Question: I want to show a graph within a div.
Aspect ratio is height 50 % of width.
The graph in question looks like this:
<URL>

How do I make this div work in a responsive way in desktop and mobile?
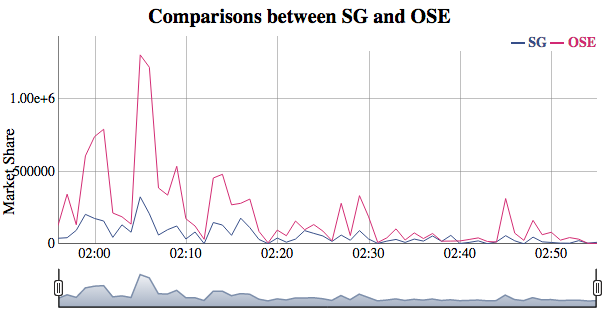
Answer: Assuming this div is responsible for the graph
'''
<p>No roll period.</p>
<div id="noroll"></div>
'''
First set the position of the div
'''
<style type="text/css">
#noroll {
position: absolute;
left: 10px;
right: 10px;
top: 40px;
bottom: 10px;
}
</style>
'''
Then do not add any height or width styles to the div.
The dygraphs js will auto resize.
Reference: code <URL>
Reference: example <URL>